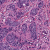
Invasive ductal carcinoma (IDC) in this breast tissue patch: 1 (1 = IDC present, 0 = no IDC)